【题型】解答题　【知识点】平面几何　【难度】medium
已知：如图，在矩形 \(ABCD\) 中，点 \(E\)、\(F\) 分别在边 \(BC\)、\(CD\) 上，且 \(\angle BAE = \angle DAF\)，延长 \(AE\)、\(AF\) 分别交 \(DC\)、\(BC\) 延长线于点 \(H\)、\(G\).

(1) 求证：\(DF \cdot CD = BE \cdot BC\)；

(2) 联结 \(EF\)、\(HG\)，如果 \(EF \parallel HG\)，求证：四边形 \(ABCD\) 是正方形.
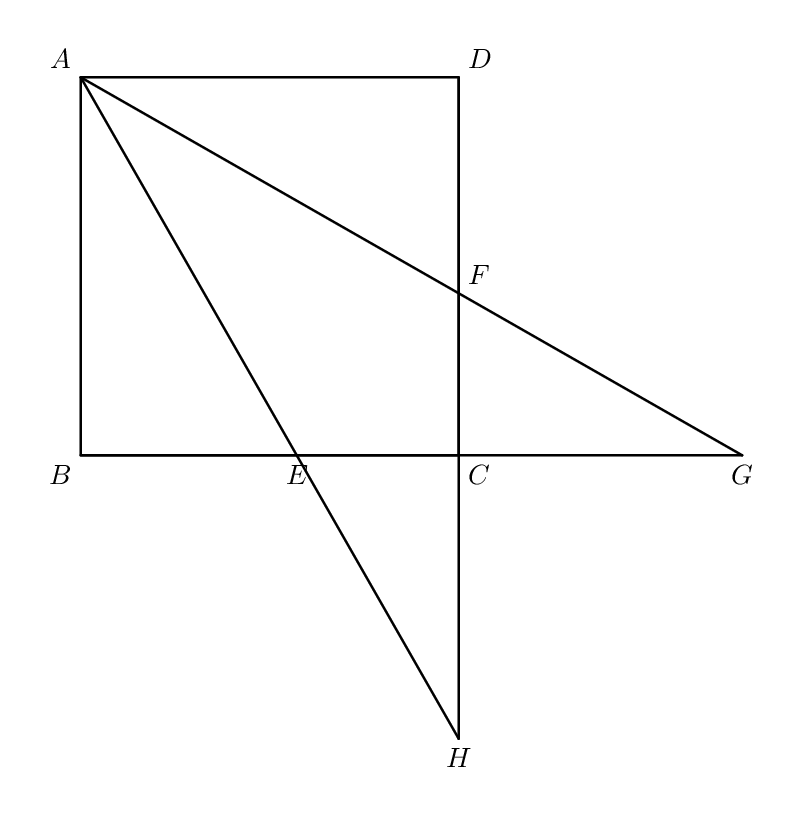
【解答】
\textbf{【答案】} (1) 见解析

(2) 见解析

\textbf{【分析】} 本题主要考查了矩形的性质，正方形的判定，相似三角形的性质与判定，全等三角形的性质与判定等，熟知相似三角形的性质与判定定理是解题的关键。

(1) 由矩形的性质可得 \(AD = BC\)，\(AB = CD\)，\(\angle B = \angle D = 90^\circ\)，再证明 \(\triangle BAE \backsim \triangle DAF\) 推出 \(DF \cdot AB = BE \cdot AD\)，则 \(DF \cdot CD = BE \cdot BC\)；

(2) 先导角证明 \(\angle CEH = \angle CFG\)，则可证明 \(\triangle ECH \backsim \triangle FCG\)，证明 \(\triangle ECF \backsim \triangle GCH\)，进而可证明 \(CH = CG\)，\(CE = CF\)，再证明 \(\triangle EAG \cong \triangle FAH\)（AAS），得到 \(AE = AF\)，即可证明 \(AB = AD\)，据此可证明结论。

\textbf{【详解】} (1) 证明：\(\because\) 四边形 \(ABCD\) 是矩形，

\(\therefore AD = BC\)，\(AB = CD\)，\(\angle B = \angle D = 90^\circ\)，

又 \(\because \angle BAE = \angle DAF\)，

\(\therefore \triangle BAE \backsim \triangle DAF\)，

\(\therefore \dfrac{AB}{AD} = \dfrac{BE}{DF}\)，

\(\therefore DF \cdot AB = BE \cdot AD\)，即 \(DF \cdot CD = BE \cdot BC\)；

(2) 证明：\(\because \triangle BAE \backsim \triangle DAF\)，

$\therefore \angle AEB = \angle AFD$，

$\because \angle CEH = \angle AEB$，$\angle CFG = \angle AFD$，

$\therefore \angle CEH = \angle CFG$，

又 $\because \angle ECH = \angle FCG$，

$\therefore \triangle ECH \backsim \triangle FCG$，

$\therefore \dfrac{EC}{FC} = \dfrac{CH}{CG}$，

$\because EF \parallel GH$，

$\therefore \triangle ECF \backsim \triangle GCH$，

$\therefore \dfrac{EC}{CG} = \dfrac{CF}{CH}$，

$\therefore \dfrac{EC}{CF} = \dfrac{CG}{CH}$，

$\therefore \dfrac{CH}{CG} = \dfrac{CG}{CH}$，

$\therefore CH = CG$，

$\therefore CE = CF$，

$\therefore CG + CE = CH + CF$，即 $EG = FH$，

又 $\because \angle EAG = \angle FAH$，$\angle EGA = \angle FHA$，

$\therefore \triangle EAG \cong \triangle FAH \ (\text{AAS})$，

$\therefore AE = AF$，

$\because \triangle BAE \backsim \triangle DAF$，

$\therefore \dfrac{AB}{AD} = \dfrac{AE}{AF} = 1$，

$\therefore AB = AD$，

$\therefore$ 四边形 $ABCD$ 是正方形.
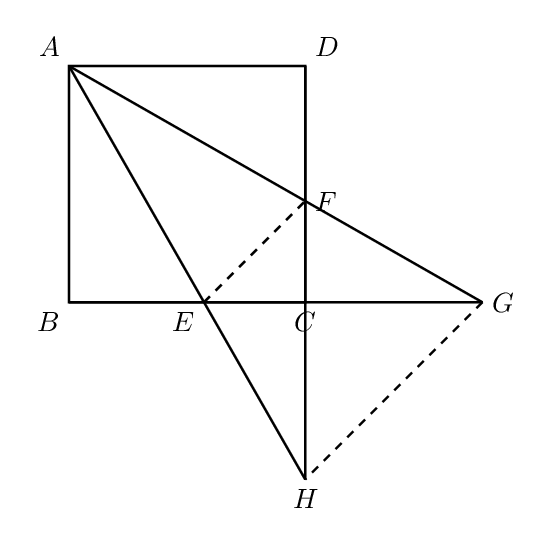